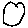
Label: circle